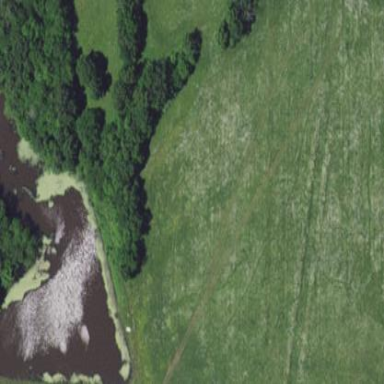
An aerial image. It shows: Beautiful meadow.